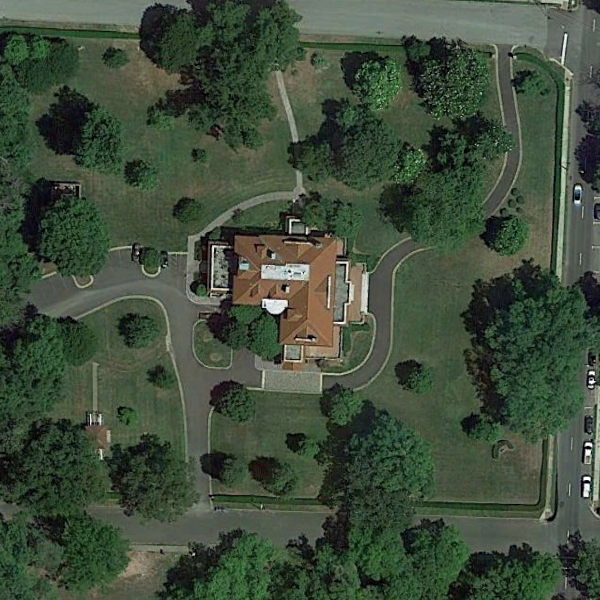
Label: SparseResidential